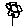
Label: flower